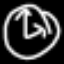
Label: clock